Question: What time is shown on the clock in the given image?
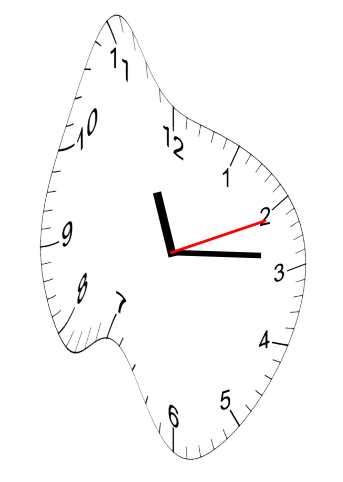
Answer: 11:14:11